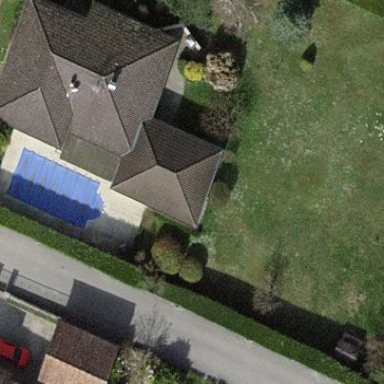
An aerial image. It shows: Simple house.